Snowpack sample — Snodgrass Mountain, Crested Butte, Colorado (2/4/25, 12:06 PM MST)
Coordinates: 38.923, -106.968
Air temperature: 35 °F
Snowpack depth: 80 cm
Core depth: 50 cm
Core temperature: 30.2 °F
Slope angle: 14°, slope face: 78°
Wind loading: low
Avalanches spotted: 0
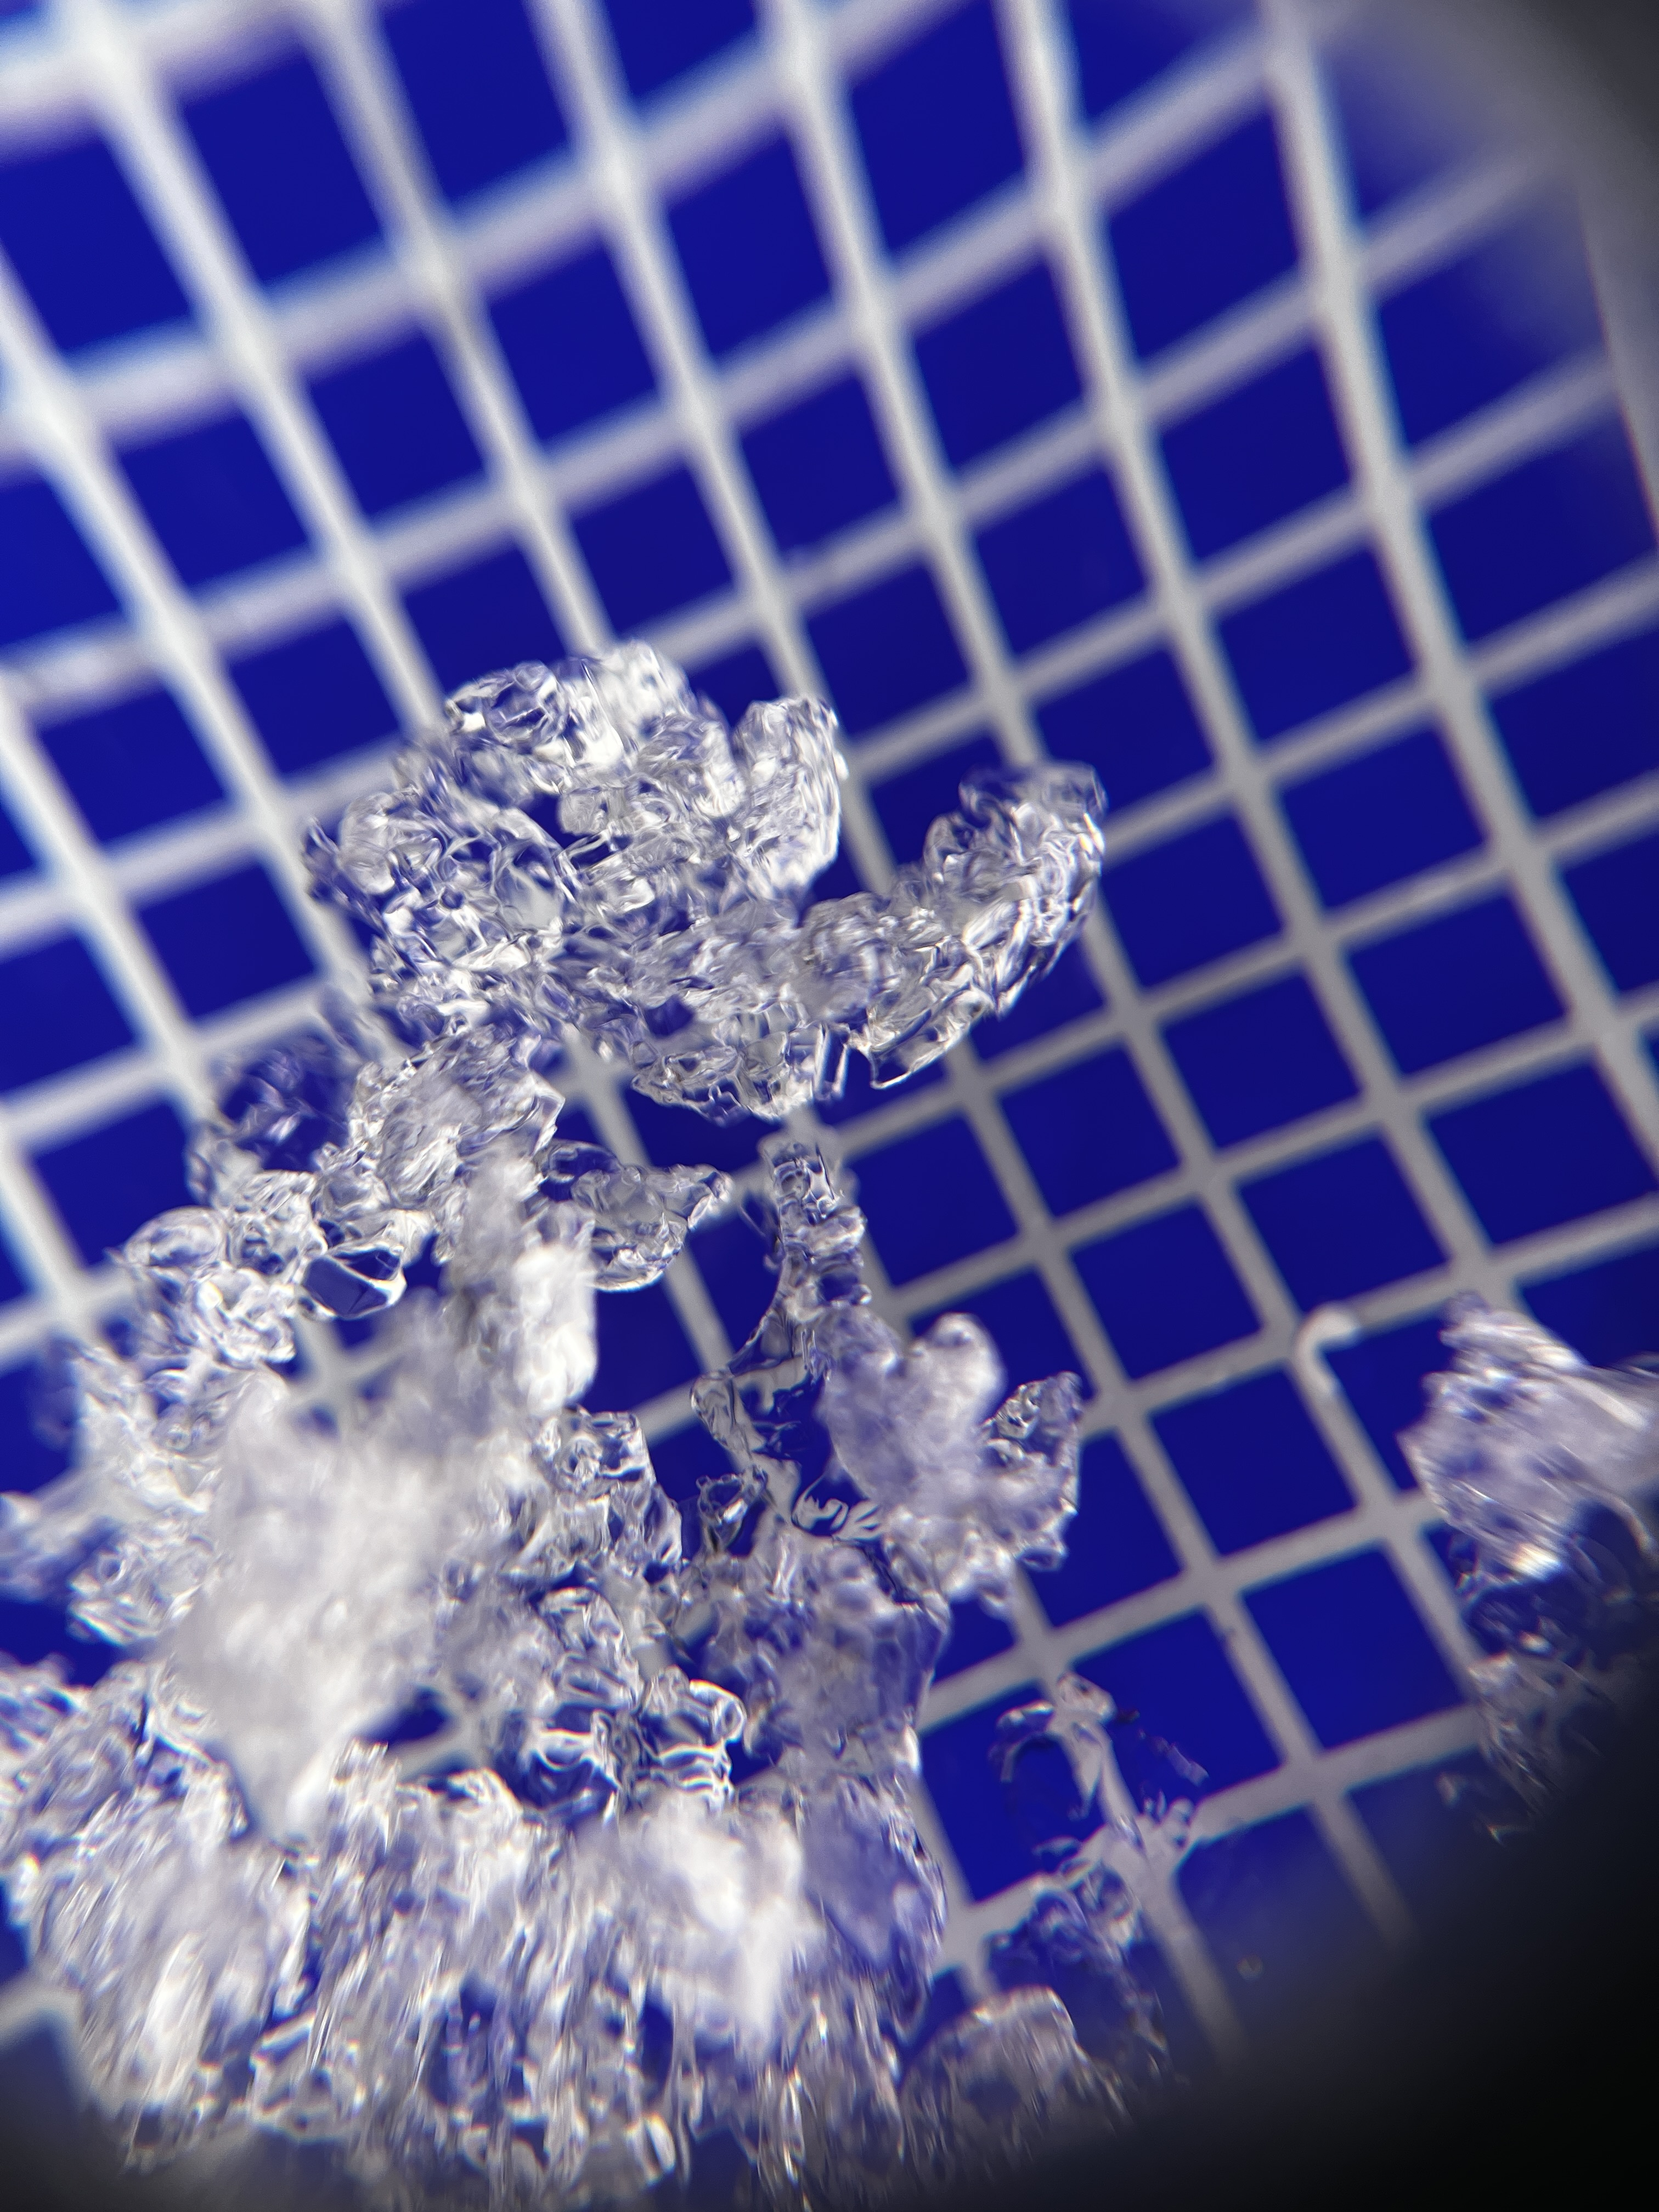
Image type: magnified_profile
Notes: No avalanches nearby, unusually warm weather for the last month reported by residents, Collected 25 yards from treeline